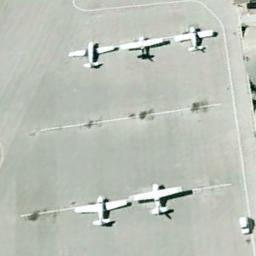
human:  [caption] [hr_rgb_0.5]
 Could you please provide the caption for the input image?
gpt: Three planes parked in a straight line while two other planes parked in another straight line .

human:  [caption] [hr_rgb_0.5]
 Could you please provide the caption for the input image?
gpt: Five white airplanes are parked on the open place .

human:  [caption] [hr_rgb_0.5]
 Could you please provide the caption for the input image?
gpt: Three planes lined up, And the other two planes lined up .

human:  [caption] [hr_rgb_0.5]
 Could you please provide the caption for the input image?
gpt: Six airplanes were neatly arranged on the marked space .

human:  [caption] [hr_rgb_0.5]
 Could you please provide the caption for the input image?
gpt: There are five planes at the airport .